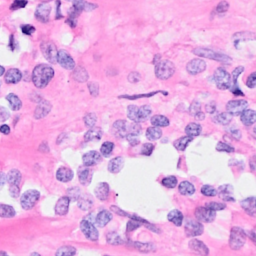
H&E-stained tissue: Breast